Question: I thought that JavaScript doesn't have block scope, but function scope, and that declarations are hoisted from their block to the top of their parent functions.
However, the following code does not work as expected:
'''
function one(a) {
console.log("one called for " + a);
if (a == 1) {
function inner(b) {
console.log("inner called for " + b);
}
inner(123);
}
inner(456);
}
one(1);
one(2);
one(3);
'''
The first 'one(1);' call proceeds normally, without any errors, however the execution stops when the second 'one(2);' is called.
This behavior is intuitive: the function 'inner' is defined only if 'a==1'.
I thought its definition would be hoisted to the top of its scope, outside of the 'if' block which is supposed to have no effect!
here are the errors I am getting:

Browser is Firefox. <URL>
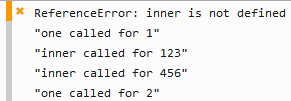
Answer: > '''
if (...) {
function ...() {
...
}
}
'''
is invalid ECMAScript. Function declarations must be on the top level of function or program bodies, inside of blocks <URL>. Firefox does execute this conditionally, other browsers do hoist it like a normal . Move it outside the if-statement, or assign a function expression.